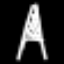
Label: The Eiffel Tower